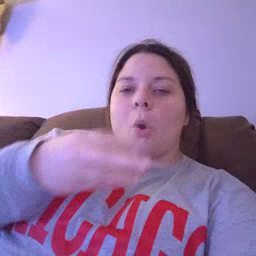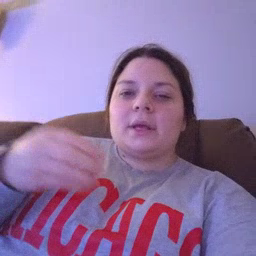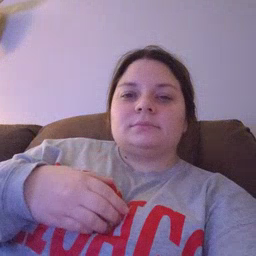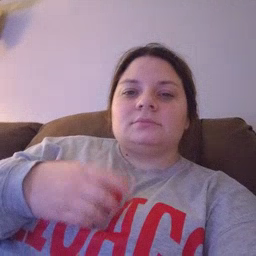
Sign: story